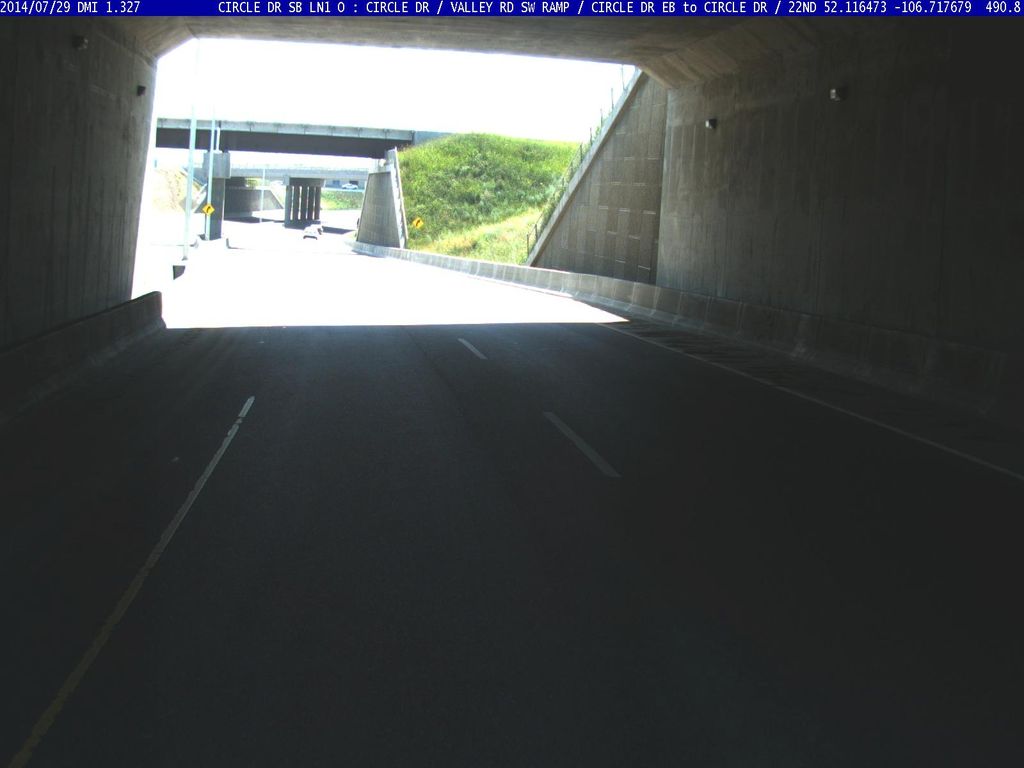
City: saskatoon